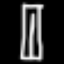
Label: pants